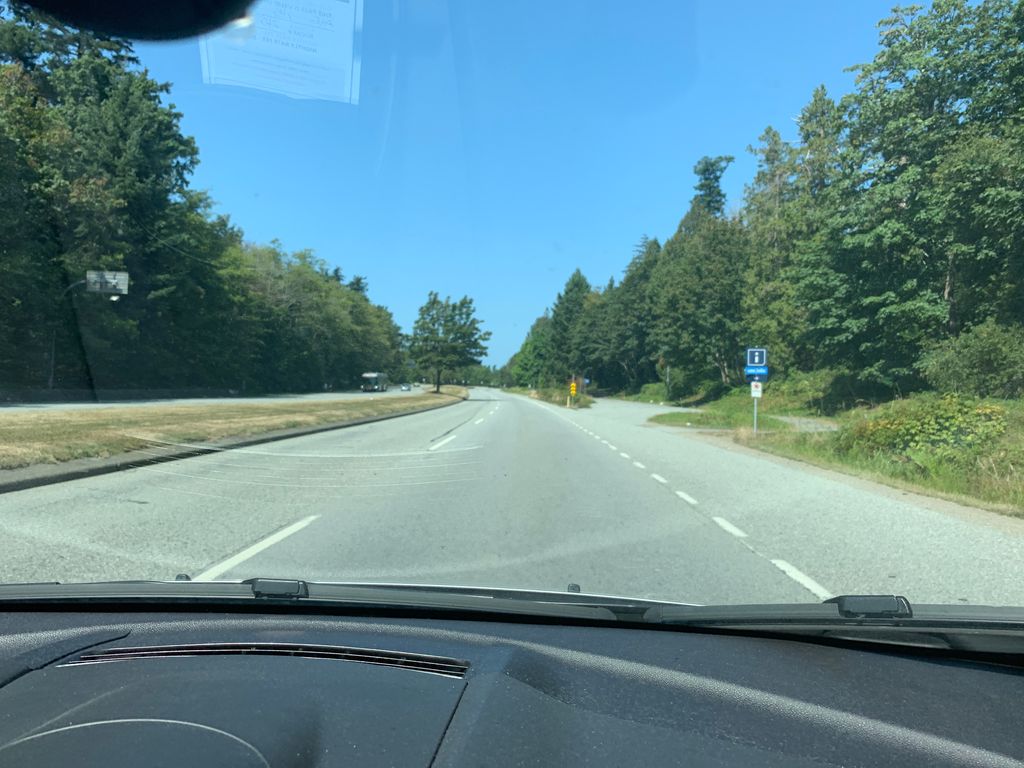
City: vancouver